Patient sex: F
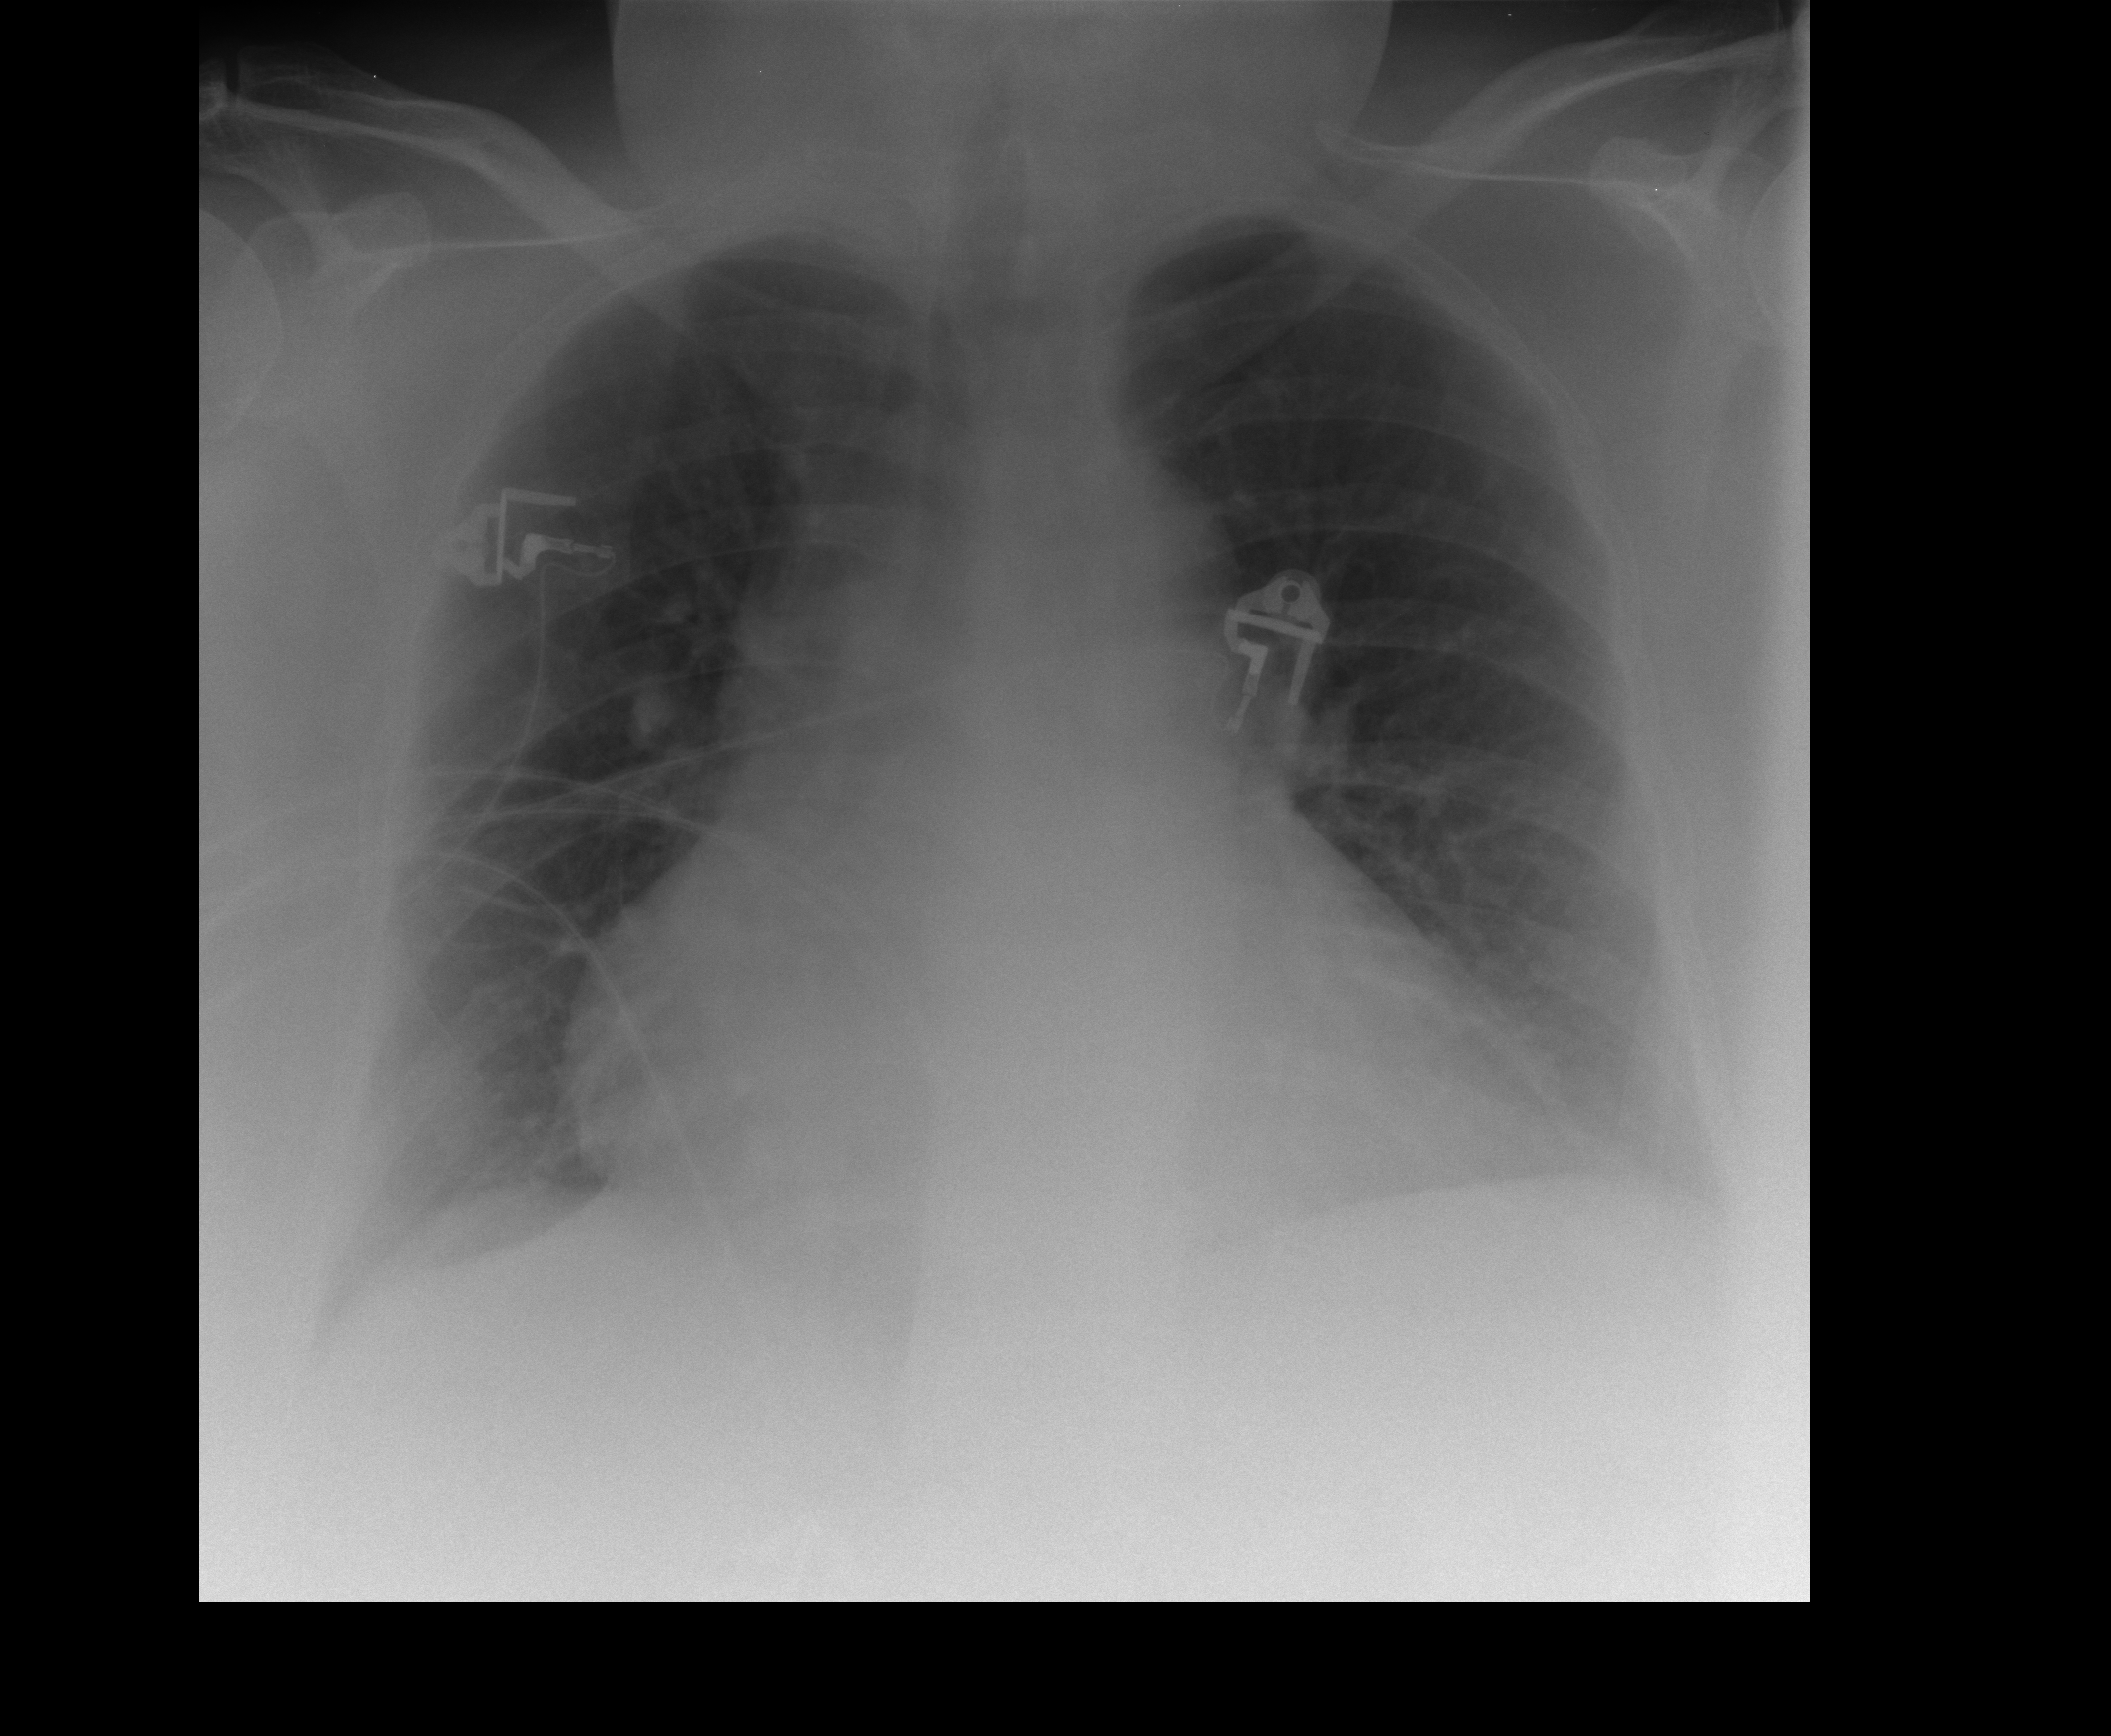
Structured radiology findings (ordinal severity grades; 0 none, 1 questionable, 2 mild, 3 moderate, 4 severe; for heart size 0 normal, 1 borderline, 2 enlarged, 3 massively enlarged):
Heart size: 3
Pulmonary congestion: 0
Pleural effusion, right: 0
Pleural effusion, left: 1
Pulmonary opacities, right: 0
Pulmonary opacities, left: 0
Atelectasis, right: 0
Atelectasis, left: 0